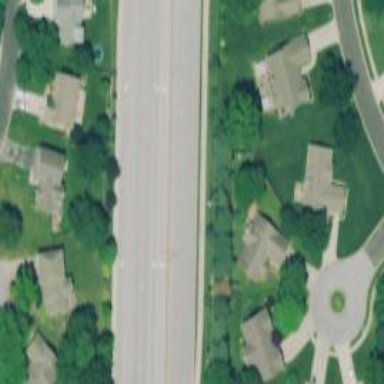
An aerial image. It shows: Dash road marking.